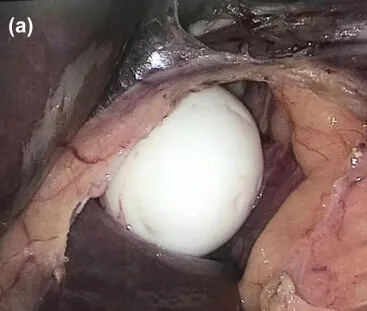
Laparoscopy (a) presents a pure white, elastic, egg-shaped body in the second hilar region and near the caudate lobe.
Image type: medical_photograph (other_medical_photograph)